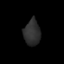
Tissue: lung
Cell type: T cells
Senescence score: 0.2352
Nuclear area (px): 412
Mean DAPI intensity: 46.41